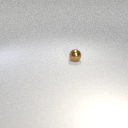
small brown metal sphere